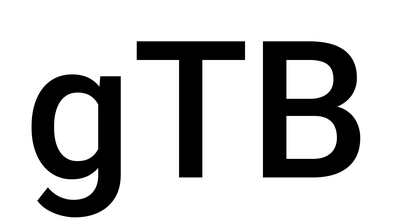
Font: Roboto_Medium